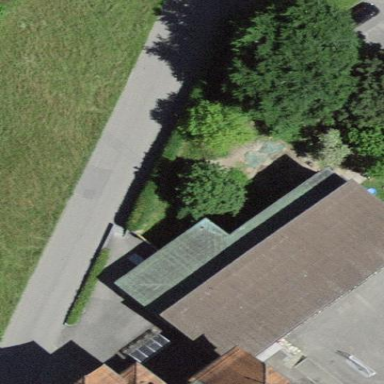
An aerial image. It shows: School building.